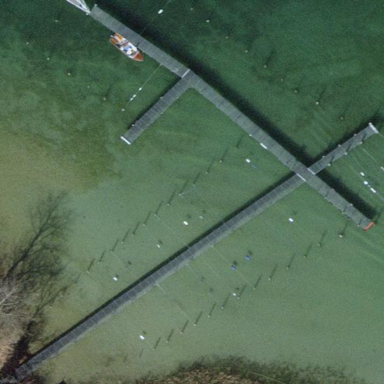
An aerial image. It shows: Man-made pier.